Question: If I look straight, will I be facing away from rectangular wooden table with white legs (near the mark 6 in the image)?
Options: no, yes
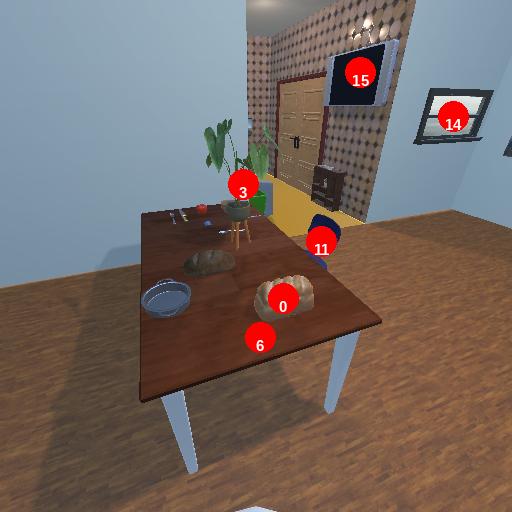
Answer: no